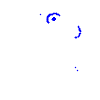
Particle: proton